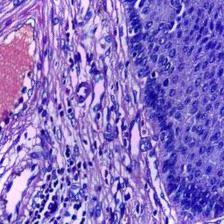
Diagnosis: Normal